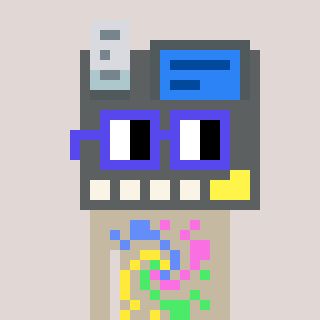
a pixel art character with square blue glasses, a cash register-shaped head and a bege-colored body on a warm background